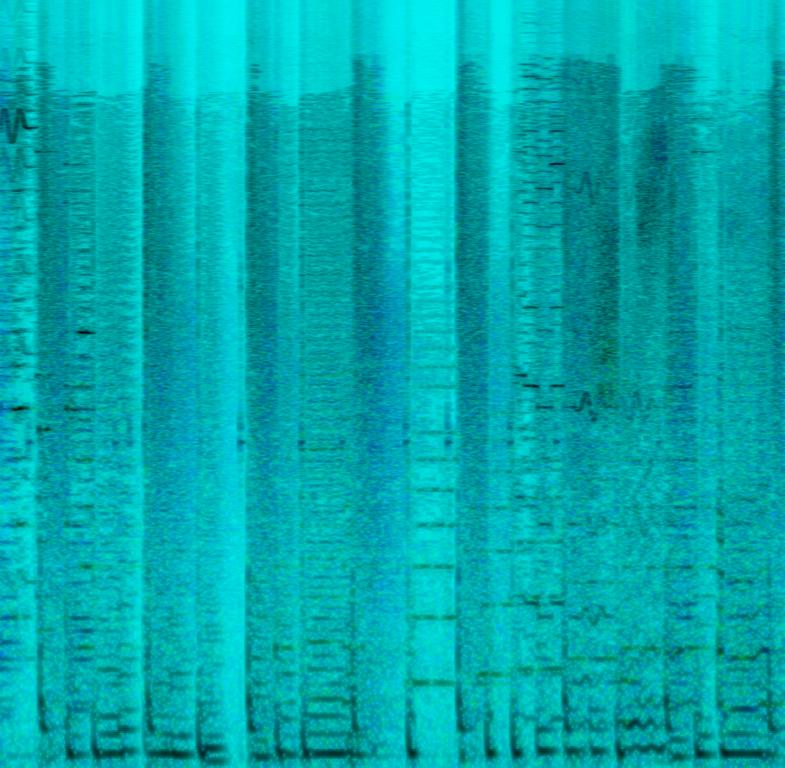
A male singer sings this groovy melody. The tempo is medium with a strong bass line, steady drumming, keyboard playing a countermelody and various percussion hits. The song is funk pop in nature. The song has poor audio quality.